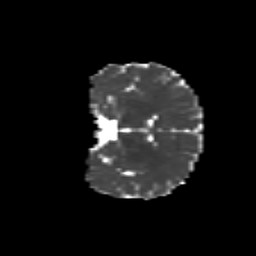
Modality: MD
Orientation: coronal
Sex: female
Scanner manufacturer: siemens
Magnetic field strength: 3 T
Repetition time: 5 s
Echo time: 0.071 s